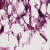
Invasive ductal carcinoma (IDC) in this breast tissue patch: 0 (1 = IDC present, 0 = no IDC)